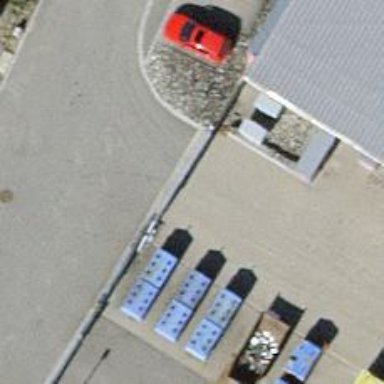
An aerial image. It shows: Recycling container for scrap metal at recycling facility.